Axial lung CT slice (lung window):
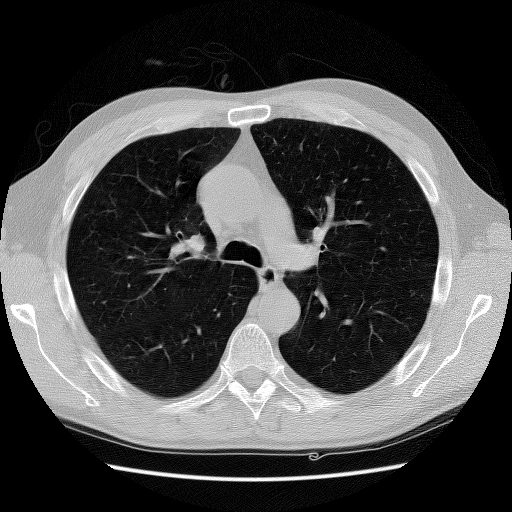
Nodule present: no